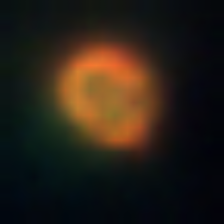
Taxon: NanoPlankton
Group: Other